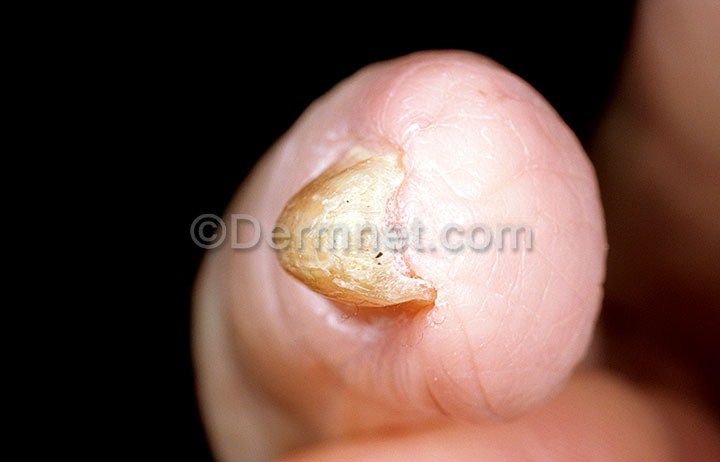
Disease: Nail Fungus and other Nail Disease